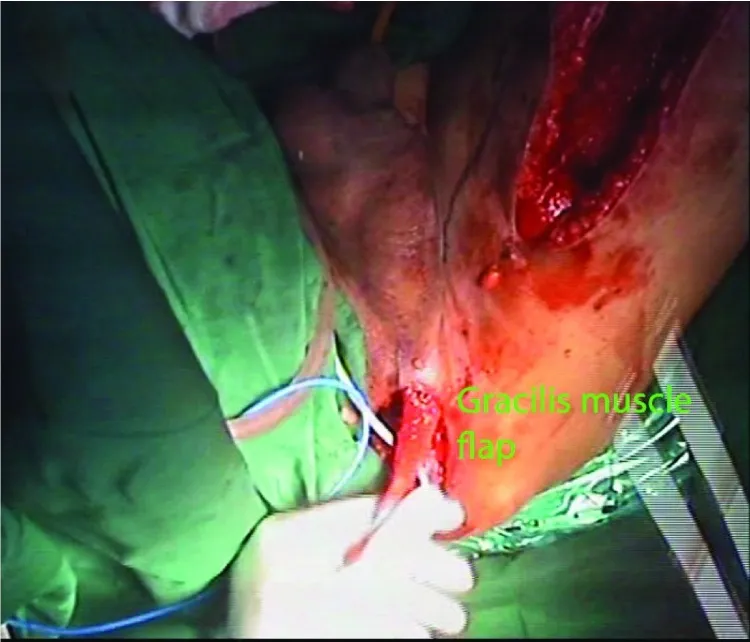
Gracilis muscle flap rotated to perineum.
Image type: medical_photograph (other_medical_photograph)